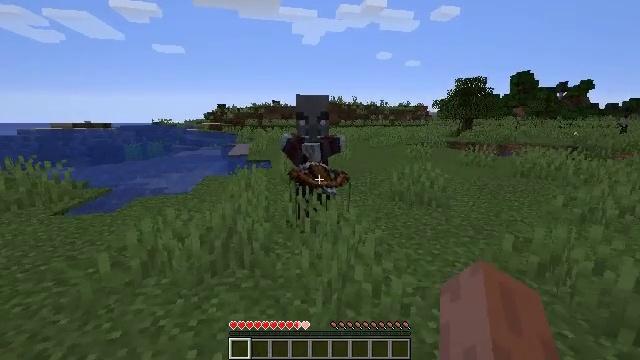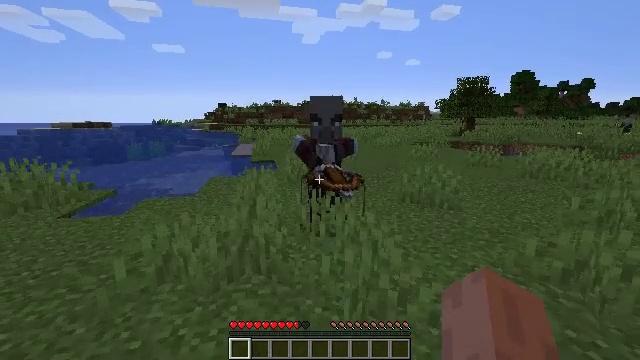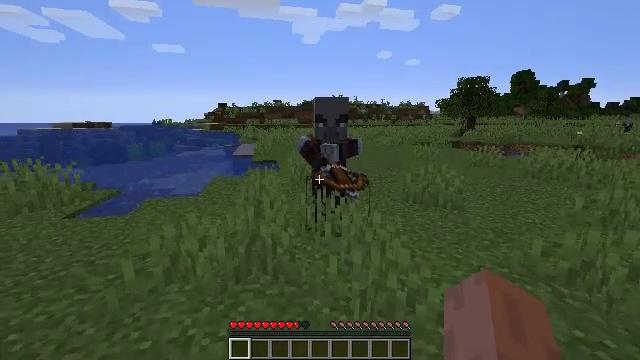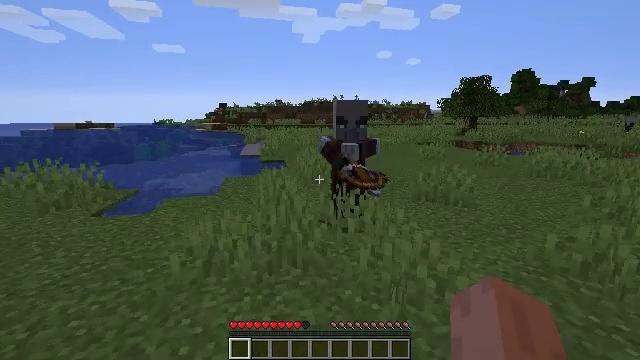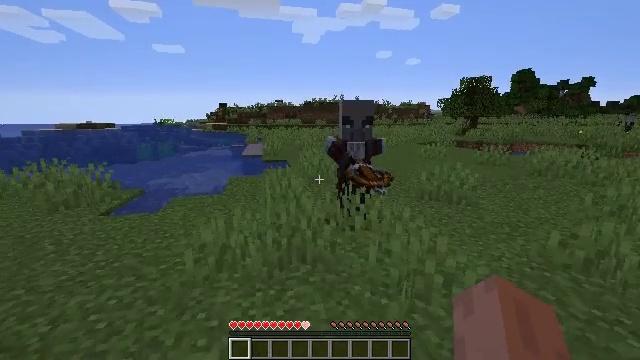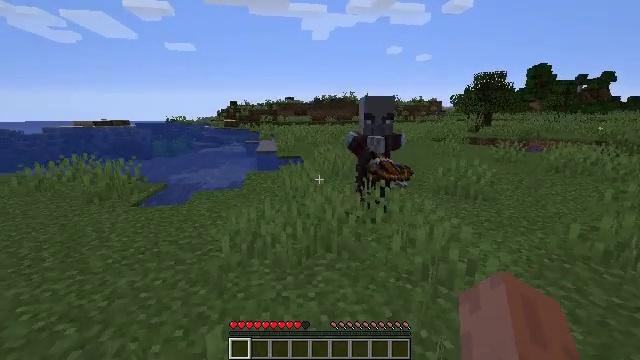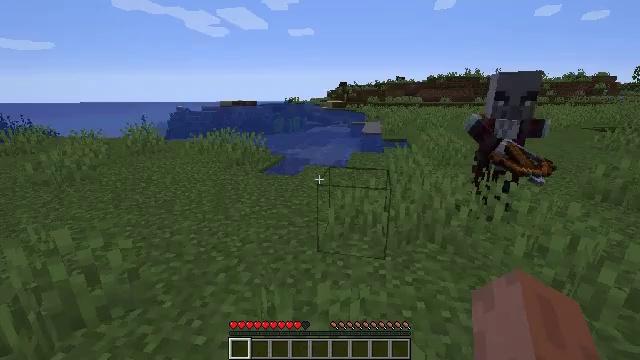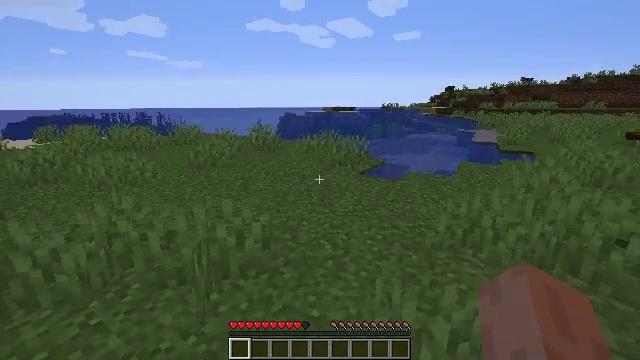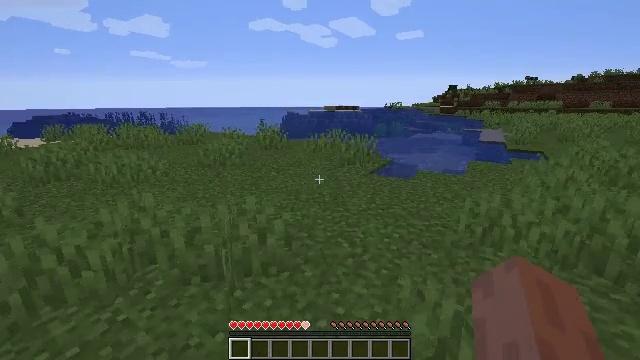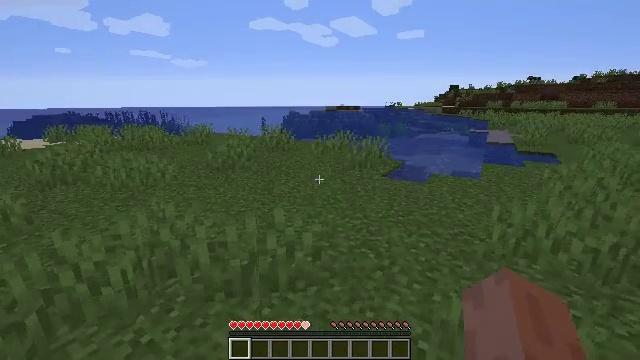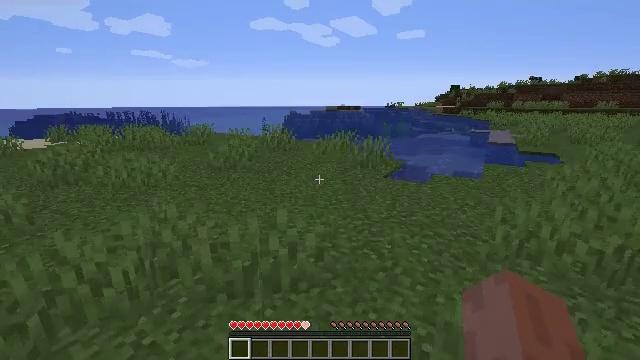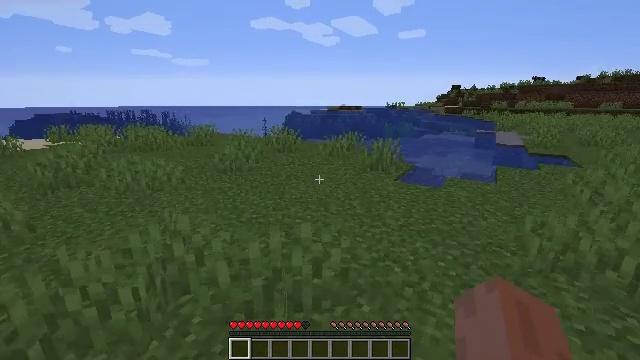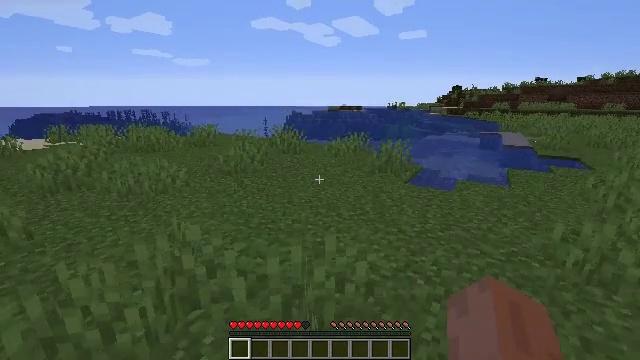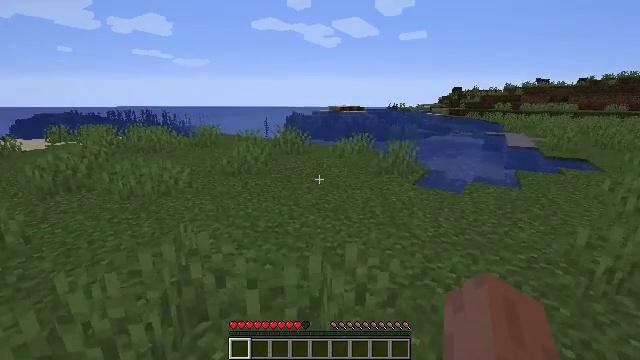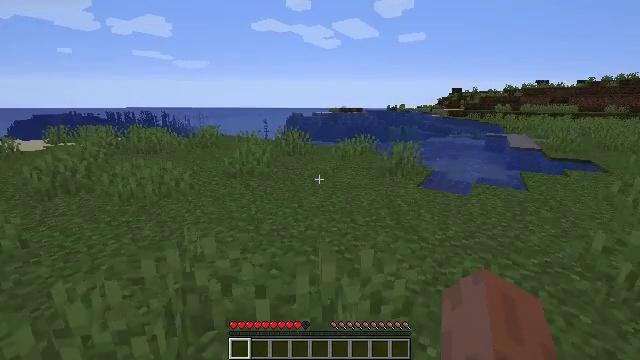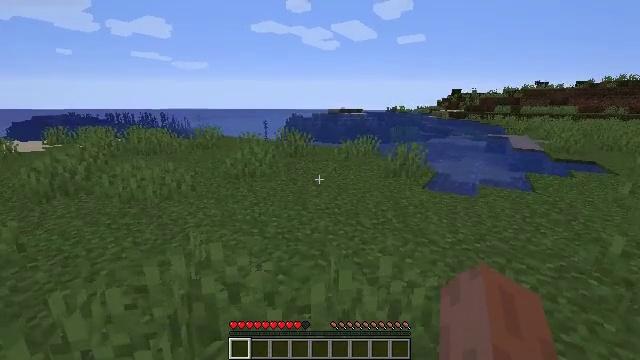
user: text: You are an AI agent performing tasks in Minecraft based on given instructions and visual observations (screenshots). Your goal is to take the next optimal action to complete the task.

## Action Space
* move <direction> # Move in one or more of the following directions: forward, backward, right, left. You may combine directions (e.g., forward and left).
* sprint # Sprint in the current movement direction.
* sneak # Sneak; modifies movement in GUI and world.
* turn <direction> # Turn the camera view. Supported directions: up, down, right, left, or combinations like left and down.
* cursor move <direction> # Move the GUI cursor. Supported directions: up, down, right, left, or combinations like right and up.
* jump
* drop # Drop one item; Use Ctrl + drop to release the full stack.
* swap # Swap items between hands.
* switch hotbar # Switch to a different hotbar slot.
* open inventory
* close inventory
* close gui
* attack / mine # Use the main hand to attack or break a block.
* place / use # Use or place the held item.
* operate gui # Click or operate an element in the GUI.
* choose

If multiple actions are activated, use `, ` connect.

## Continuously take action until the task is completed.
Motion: motion action
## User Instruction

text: Remove birch planks to collect them.
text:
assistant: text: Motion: move back and move left, attack / mine
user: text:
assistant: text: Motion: move back and move left, attack / mine
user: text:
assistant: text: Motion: move back and move left, attack / mine
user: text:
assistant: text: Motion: move back and move left, attack / mine
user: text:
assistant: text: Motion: move back and move left, turn left, attack / mine
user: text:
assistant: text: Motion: move back and move left, turn left and down, attack / mine
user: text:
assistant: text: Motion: move left, turn left and up, attack / mine
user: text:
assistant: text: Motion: move forward and move left, attack / mine
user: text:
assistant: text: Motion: move forward and move left, attack / mine
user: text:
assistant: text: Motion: move forward and move left, attack / mine
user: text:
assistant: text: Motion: move forward and move left, attack / mine
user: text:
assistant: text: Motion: move forward and move left, attack / mine
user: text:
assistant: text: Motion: move forward and move left, attack / mine
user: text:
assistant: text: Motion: move forward and move left, attack / mine
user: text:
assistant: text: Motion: move forward and move left, attack / mine
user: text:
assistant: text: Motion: move forward and move left, attack / mine
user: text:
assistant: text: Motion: move forward and move left, attack / mine
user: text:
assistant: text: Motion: move forward and move left, attack / mine
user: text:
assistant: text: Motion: move forward and move left, attack / mine
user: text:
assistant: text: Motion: move forward and move left, attack / mine
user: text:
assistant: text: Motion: move forward and move left, attack / mine
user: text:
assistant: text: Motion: move forward and move left, attack / mine
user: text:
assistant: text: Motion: move forward and move left, attack / mine
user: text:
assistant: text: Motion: move forward and move left, attack / mine
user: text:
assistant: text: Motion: move forward and move left, attack / mine
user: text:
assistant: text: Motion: move forward and move left, attack / mine
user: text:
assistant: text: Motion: move forward and move left, attack / mine
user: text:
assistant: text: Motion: move forward and move left, attack / mine
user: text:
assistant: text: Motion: move forward and move left, turn right and up, attack / mine
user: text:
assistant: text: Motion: move forward and move left, attack / mine